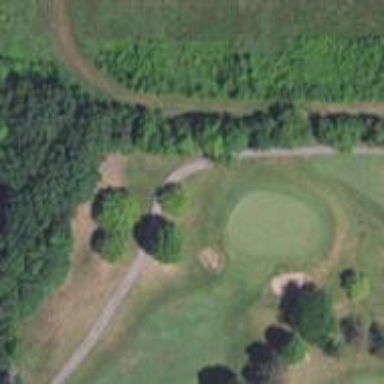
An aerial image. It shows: Path for both road and golf.